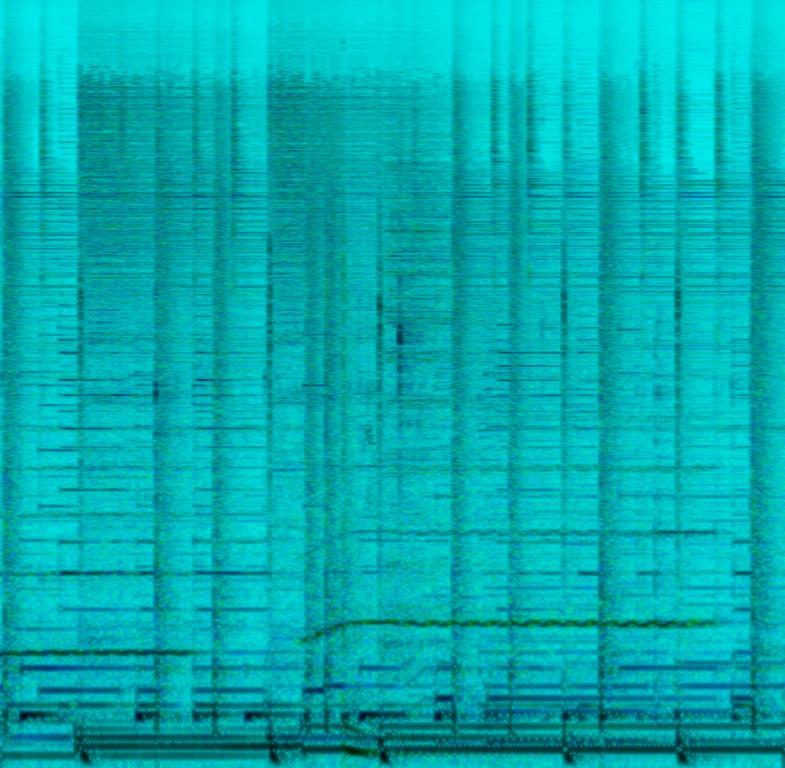
Someone is playing a melody on a theremin along with acoustic drums holding a groove with 8th notes on the ride while an e-bass and an acoustic guitar are playing along. The acoustic guitar is being strummed. This song may be playing on a relaxed car ride.